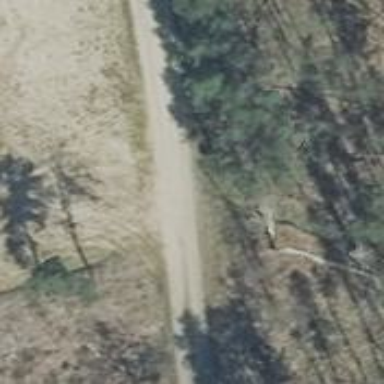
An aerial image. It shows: Track road with grade4 tracktype.